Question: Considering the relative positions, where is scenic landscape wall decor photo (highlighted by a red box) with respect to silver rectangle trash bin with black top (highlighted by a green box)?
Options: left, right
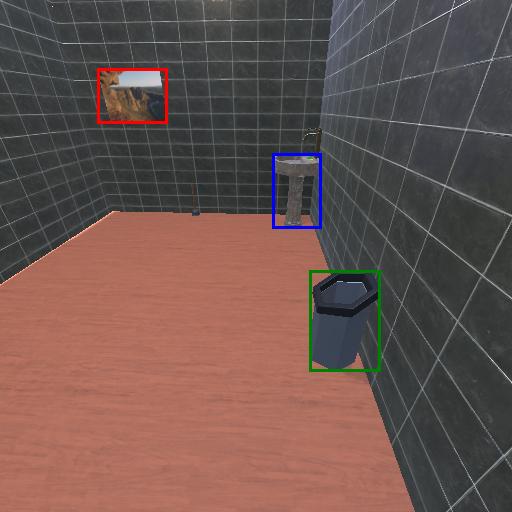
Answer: left